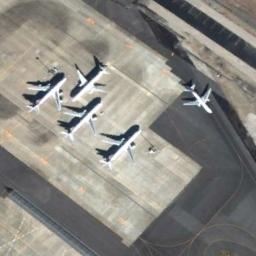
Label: airplane